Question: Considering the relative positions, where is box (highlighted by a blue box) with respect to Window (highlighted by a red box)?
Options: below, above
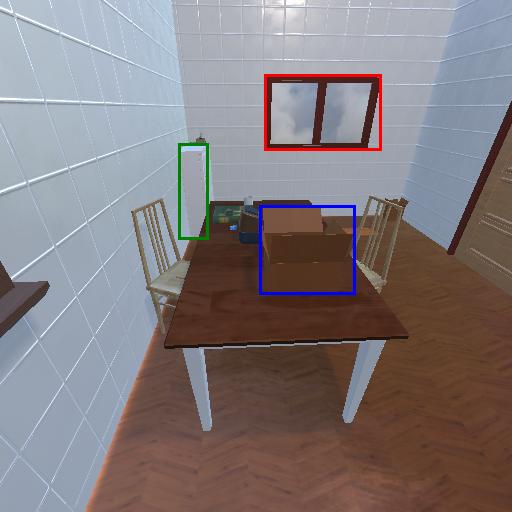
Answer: below